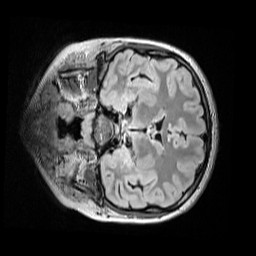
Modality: FLAIR
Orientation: coronal
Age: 12
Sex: female
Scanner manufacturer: siemens
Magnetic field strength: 3 T
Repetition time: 5 s
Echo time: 0.388 s